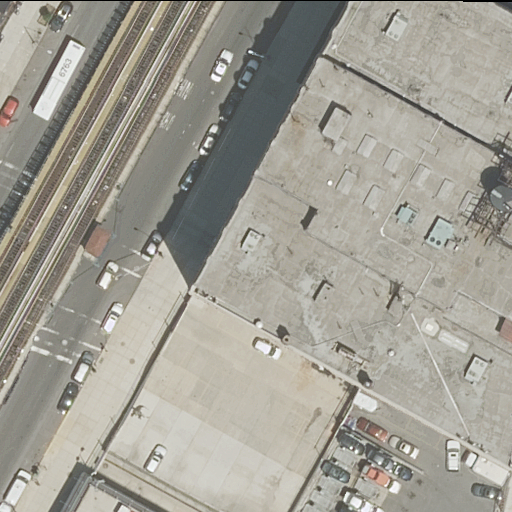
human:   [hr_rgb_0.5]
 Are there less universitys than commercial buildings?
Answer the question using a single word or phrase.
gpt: no

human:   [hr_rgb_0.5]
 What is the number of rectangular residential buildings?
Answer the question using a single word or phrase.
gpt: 3

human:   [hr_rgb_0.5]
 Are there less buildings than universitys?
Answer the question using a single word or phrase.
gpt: no

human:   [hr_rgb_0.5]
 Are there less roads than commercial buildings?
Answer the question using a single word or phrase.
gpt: no

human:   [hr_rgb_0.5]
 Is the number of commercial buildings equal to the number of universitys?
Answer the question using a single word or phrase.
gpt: no

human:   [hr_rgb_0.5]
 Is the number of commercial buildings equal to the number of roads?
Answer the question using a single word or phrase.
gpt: no

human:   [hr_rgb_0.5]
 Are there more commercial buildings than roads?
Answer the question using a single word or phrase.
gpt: no

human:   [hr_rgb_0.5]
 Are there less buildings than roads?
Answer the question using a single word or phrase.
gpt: no

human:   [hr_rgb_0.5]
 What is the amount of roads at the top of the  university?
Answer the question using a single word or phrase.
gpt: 1

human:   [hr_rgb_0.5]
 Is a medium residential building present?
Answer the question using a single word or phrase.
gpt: no

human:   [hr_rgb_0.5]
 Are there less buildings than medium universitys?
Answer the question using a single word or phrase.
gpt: no

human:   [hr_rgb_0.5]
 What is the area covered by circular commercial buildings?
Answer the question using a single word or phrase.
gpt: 0m2

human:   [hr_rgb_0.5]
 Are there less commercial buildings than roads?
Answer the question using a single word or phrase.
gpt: yes

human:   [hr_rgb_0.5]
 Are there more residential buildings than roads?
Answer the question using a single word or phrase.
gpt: yes

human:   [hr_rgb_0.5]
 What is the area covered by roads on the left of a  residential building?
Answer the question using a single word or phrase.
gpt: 0m2

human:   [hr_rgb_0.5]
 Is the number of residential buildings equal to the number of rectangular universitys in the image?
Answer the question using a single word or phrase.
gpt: no

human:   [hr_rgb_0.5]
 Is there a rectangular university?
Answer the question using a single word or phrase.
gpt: yes

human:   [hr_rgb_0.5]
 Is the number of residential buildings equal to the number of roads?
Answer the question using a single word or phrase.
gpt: no

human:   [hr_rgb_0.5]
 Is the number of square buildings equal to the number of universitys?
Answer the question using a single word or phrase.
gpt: no

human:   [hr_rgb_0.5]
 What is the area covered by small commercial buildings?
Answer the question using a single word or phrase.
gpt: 0m2

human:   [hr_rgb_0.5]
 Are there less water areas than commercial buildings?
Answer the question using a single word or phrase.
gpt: no

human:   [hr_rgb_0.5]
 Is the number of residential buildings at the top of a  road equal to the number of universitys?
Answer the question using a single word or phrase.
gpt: no

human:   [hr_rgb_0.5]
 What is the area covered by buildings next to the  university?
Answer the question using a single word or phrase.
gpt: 4057m2

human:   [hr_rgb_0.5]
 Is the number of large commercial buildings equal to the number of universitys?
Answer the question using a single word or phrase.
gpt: no

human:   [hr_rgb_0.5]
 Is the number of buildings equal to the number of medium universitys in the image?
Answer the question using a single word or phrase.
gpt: no

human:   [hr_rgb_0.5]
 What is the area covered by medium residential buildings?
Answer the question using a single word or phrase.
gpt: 0m2

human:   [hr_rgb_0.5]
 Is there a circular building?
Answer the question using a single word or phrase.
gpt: no

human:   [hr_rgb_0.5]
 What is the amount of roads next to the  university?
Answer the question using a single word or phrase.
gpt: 3

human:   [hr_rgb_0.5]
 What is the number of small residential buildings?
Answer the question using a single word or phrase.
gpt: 3

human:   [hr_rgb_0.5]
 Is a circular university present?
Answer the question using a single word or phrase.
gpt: no

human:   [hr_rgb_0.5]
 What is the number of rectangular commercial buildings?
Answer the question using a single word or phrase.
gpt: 0

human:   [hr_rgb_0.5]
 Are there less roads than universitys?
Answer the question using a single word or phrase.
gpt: no

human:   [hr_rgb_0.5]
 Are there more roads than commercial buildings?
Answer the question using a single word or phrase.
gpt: yes

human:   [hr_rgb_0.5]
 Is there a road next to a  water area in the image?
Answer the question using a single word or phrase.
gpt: no

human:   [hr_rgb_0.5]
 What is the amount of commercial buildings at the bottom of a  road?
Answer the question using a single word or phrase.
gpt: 0

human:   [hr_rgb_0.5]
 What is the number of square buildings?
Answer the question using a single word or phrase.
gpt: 0